Question: What is the number of red dots?
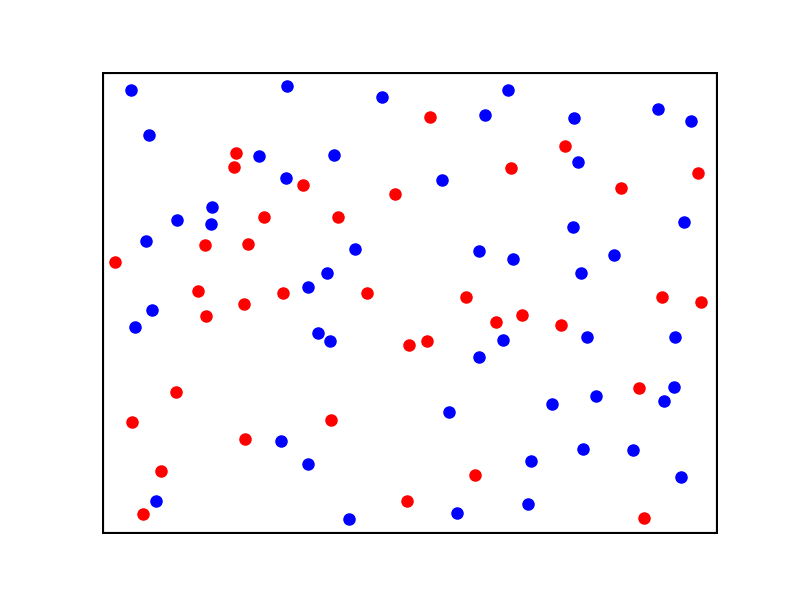
Answer: 37